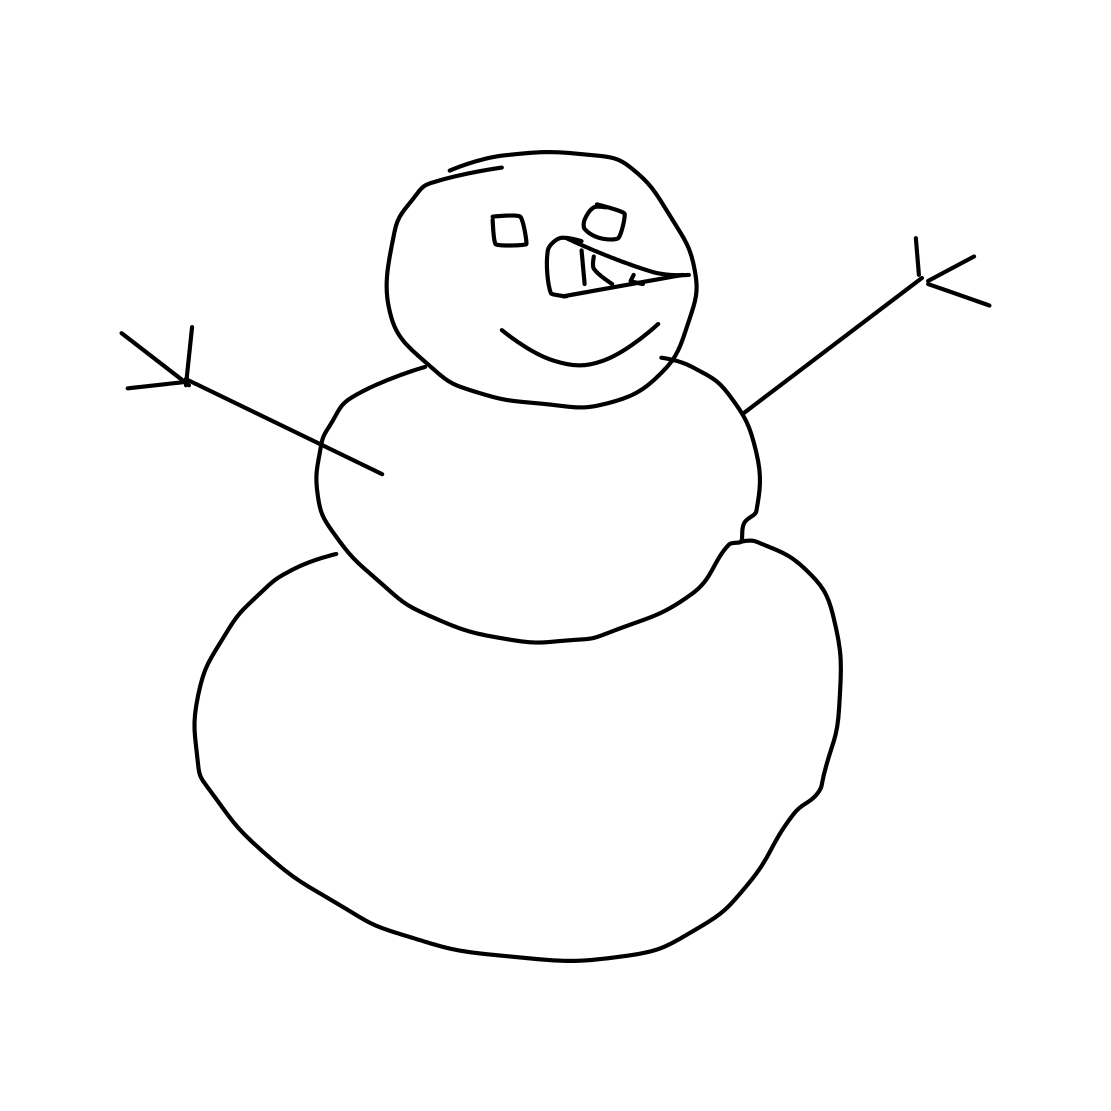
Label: snowman